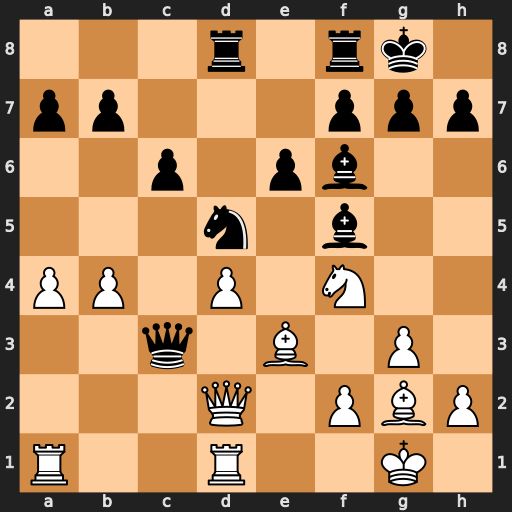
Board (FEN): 3r1rk1/pp3ppp/2p1pb2/3n1b2/PP1P1N2/2q1B1P1/3Q1PBP/R2R2K1
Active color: w
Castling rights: -
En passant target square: -
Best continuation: Nxd5 Qxd2 Nxf6+